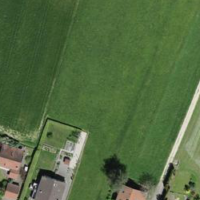
EUNIS habitat code: 25
Species observed at this site:
Levisticum officinale